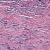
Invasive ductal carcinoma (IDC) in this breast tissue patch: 1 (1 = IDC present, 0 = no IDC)